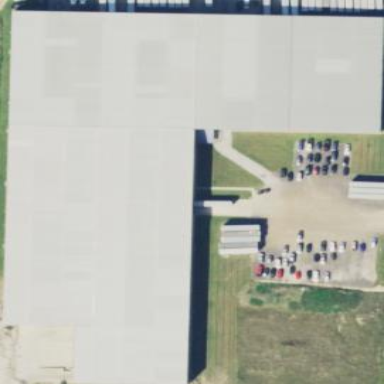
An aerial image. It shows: Industrial building.